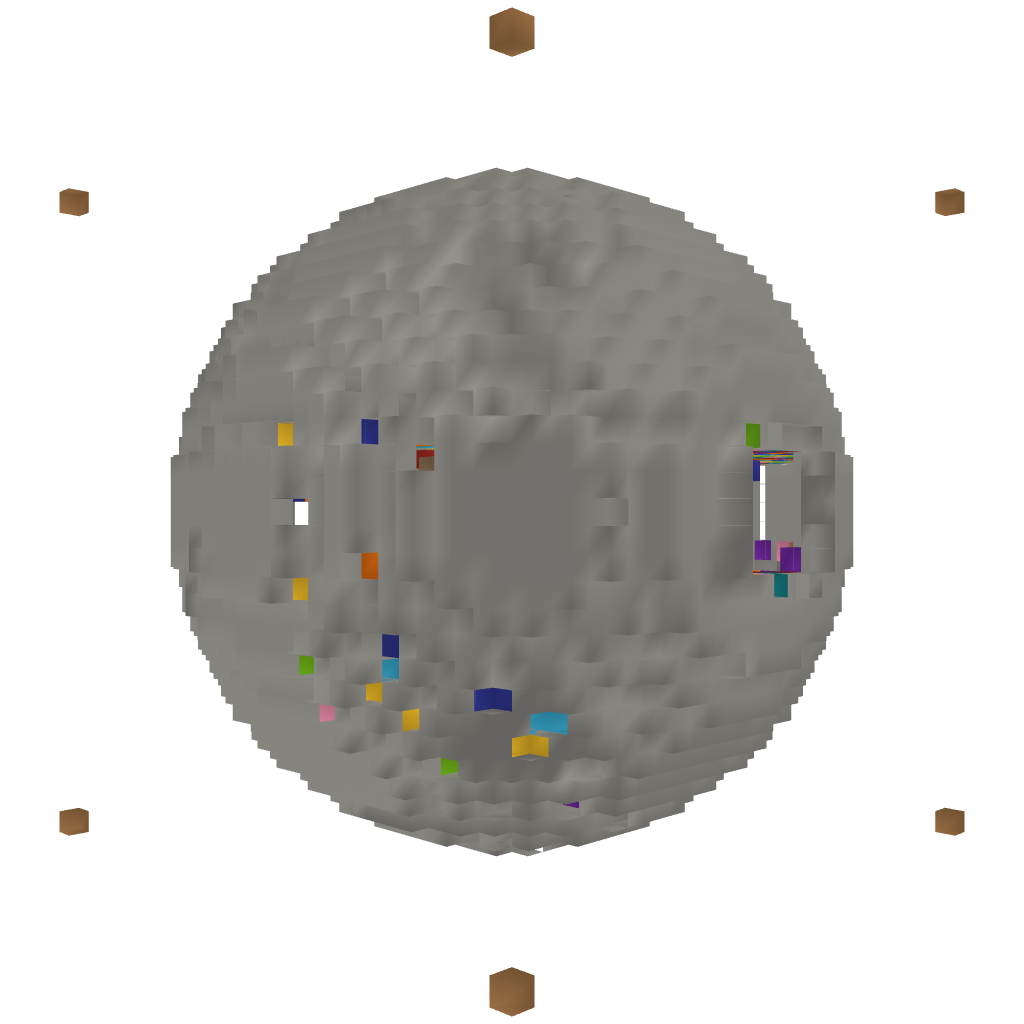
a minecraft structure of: PVP Play Arena